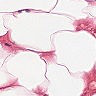
Metastatic tissue present: no